Question: Good evening everybody!
I've got a little problem. I would like to a query's result using a custom DQL Query in Symfony2 framework.
Here is the state of my database:

I've got the SQL Query that returns the wanted result:
'''
SELECT * FROM question WHERE question_id NOT IN (SELECT question_id FROM questions_joueurs WHERE joueur_id = 1)
'''
I just would like to implement that in my QuestionRepository.
Thanks a lot for your next help !
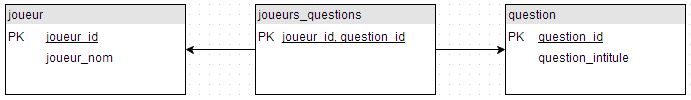
Answer: You can achieve this using NOT EXISTS and MEMBER OF. Something like this
'''
$qb->select('q.question_id, q.question_intitule')
->from('MyBundleNameSpace\Entity\Question', 'q')
->where('NOT EXISTS (SELECT 1 FROM MyBundleNameSpace\Entity\Jouer j WHERE j MEMBER OF q.jouers)');
'''